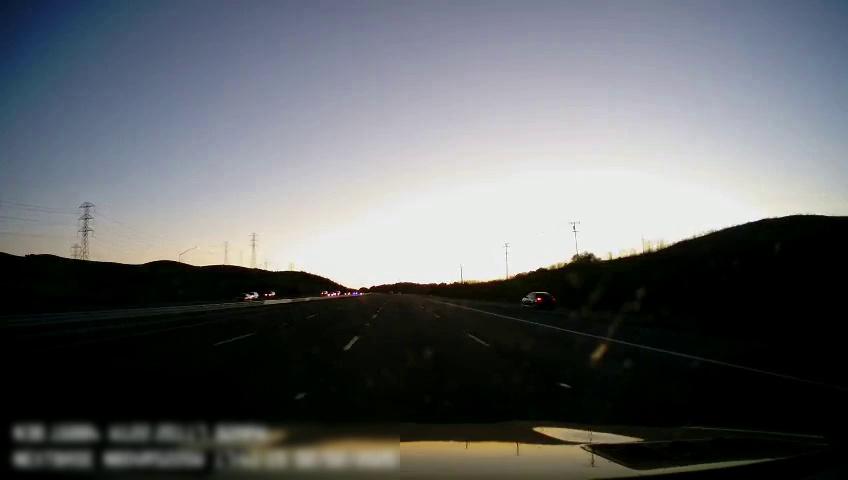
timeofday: Dusk/Dawn/Twilight
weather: Sunny
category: Drivable Space
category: Vehicles | Car
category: Vehicles | SUV
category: Vehicles | Car
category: Lanes | Alternate Lane
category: Lanes | Current Lane
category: Lanes | Current Lane
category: Lanes | Alternate Lane
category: Lanes | Alternate Lane